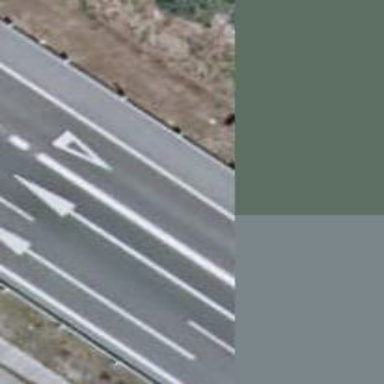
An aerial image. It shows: Road with "give way" sign.